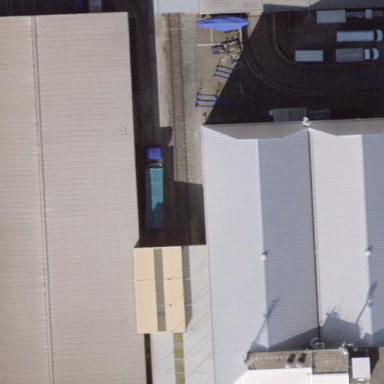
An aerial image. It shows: Transportation building.